Question: I am developing MVC application and using razor syntax.
In this application I am giving comment facility.
I have added a partial view, which loads the comment/Records from DB.
In below image, we can see the comment box which is called run-time for employee index view.
Now I want to remove the div when user clicks on delete button.
But its not working right now...
Please check image...

I have below code in my application...
'''
<script src="../../Scripts/jquery-1.5.1.min.js" type="text/javascript"></script>
<script src="../../Scripts/jquery.validate.unobtrusive.min.js" type="text/javascript"></script>
<script src="../../Scripts/jquery.unobtrusive-ajax.min.js" type="text/javascript"></script>
<script src="../../Scripts/jquery.validate.min.js" type="text/javascript"></script>
@model IEnumerable<CRMEntities.Comment>
<div class="ParentBlock">
@foreach (var item in Model)
{
<div class="OwnerClass" id="OwnerName" data-comment-id="@item.Id">
<span class="EmpName"> @Html.ActionLink(item.Owner.FullName, "Details", "EMployee", new { id = item.OwnerId }, new { @style = "color:#1A6690;" })</span>
@Html.DisplayFor(ModelItem => item.CommentDateTime)
<span class="EmpName"><button type="button" class="deleteComment">Delete</button></span>
<span class="EmpName"> @Html.ActionLink("Delete", "Delete", "Comment", new { id = item.Id }, new { @style = "color:#1A6690;" })</span>
<p class="CommentP">
@Html.DisplayFor(ModelItem => item.CommentText)
</p>
</div>
}
<p class="p12">
</p>
</div>
<p id="ClassPara" class="ShowComments" onclick="chkToggle()">Show All Comments</p>
}
@Html.TextArea("Comment", "", 5, 80, "asdsd")
<input type="button" value="Add Comment" id="AddCommentButton"/>
<input type="button" value="Clear" onclick="clearText()"/>
<br />
</body>
</html>
<script src="../../Scripts/jquery.js" type="text/javascript"></script>
<script type="text/javascript">
$(document).ready(function () {
$(".deleteComment").click(function () {
alert("asd");
var commentBlock = $(this).parent('.OwnerClass');
commentBlock.hide('slow')
});
});
</script>
'''
Update Script ....
'''
$(document).ready(function () {
$(".deleteComment").click(function () {
var commentBlock = $(this).parent('.OwnerClass');
$.ajax({
type: 'post',
url: '/Comment/DeleteComment',
dataType: 'json',
data:
{
////////////////////////////////////////
//What should I write here ? How can I get comment ID here ?
////////////////////////////////////////
},
success: function (data) {
var commentBlock = $(this).closest('div');
commentBlock.hide('slow');
}
});
});
});
'''
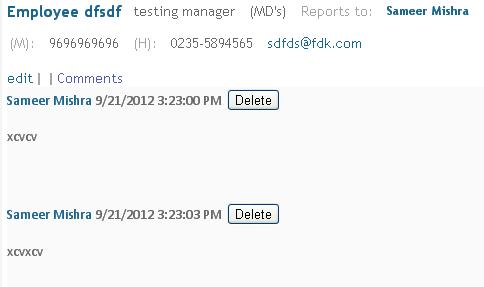
Answer: Try this:
'''
<script type="text/javascript">
$(document).ready(function () {
$(".deleteComment").click(function () {
alert("asd");
var commentBlock = $(this).closest('div');
commentBlock.hide('slow');
});
});
</script>
'''
Also, you can use:
'''
<script type="text/javascript">
$(document).ready(function () {
$(".deleteComment").click(function () {
alert("asd");
var commentBlock = $(this).closest('div');
commentBlock.html('');
});
});
</script>
'''